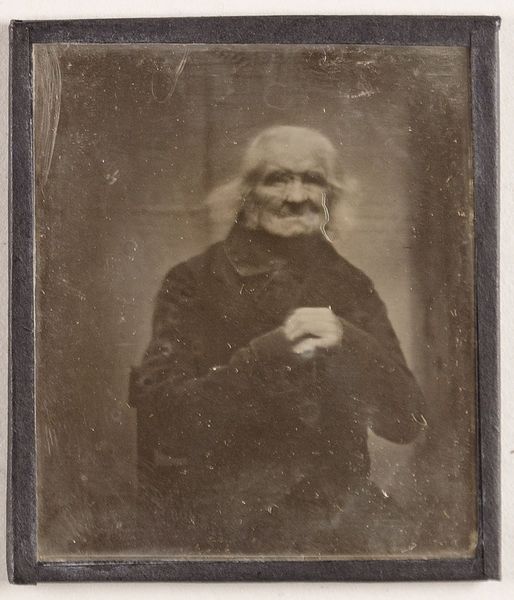
Titel: Unbekannter Mann
Standort: Hamburg
Institution: Museum für Kunst und Gewerbe Hamburg
Schlagwörter: mann, portrait, figur, foto, fotografie, photographie, photo, lichtbild, daguerreotypie, bildwerke, angewandte und bildende kunst, hessische systematik, porträt, porträtfotografie, porträtphotographie, hüftbild